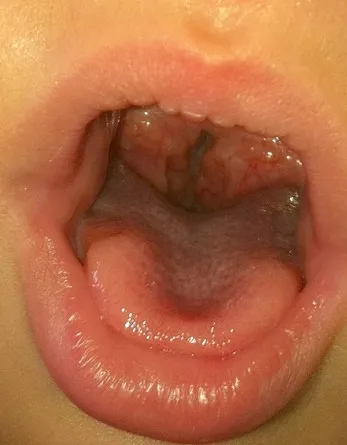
Photo of the patient's throat following traditional uvulectomy.
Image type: endoscopy (airway_endoscopy)